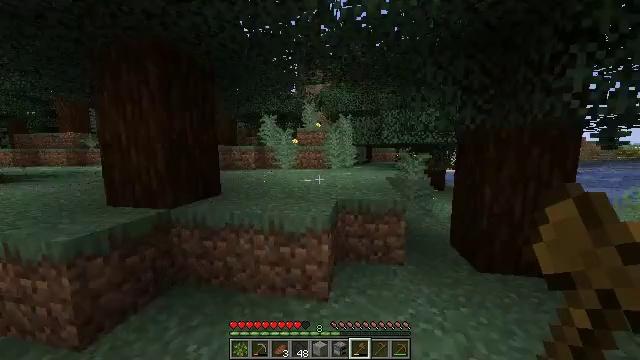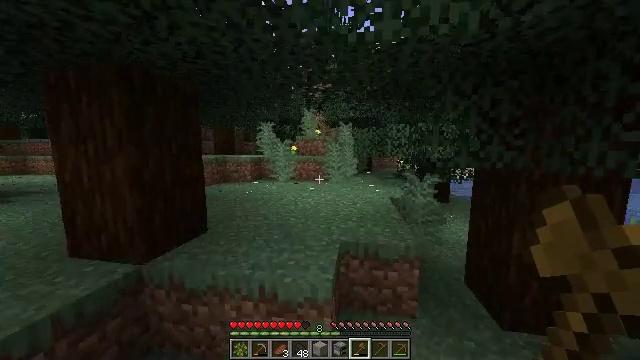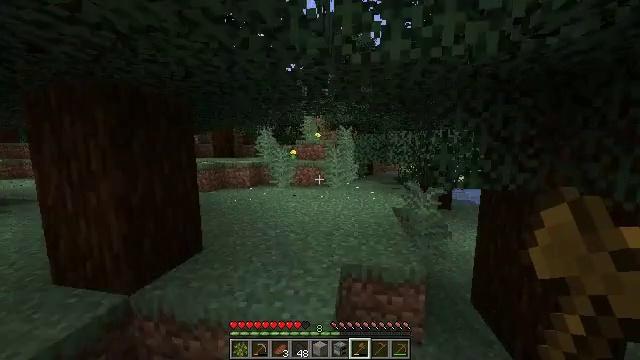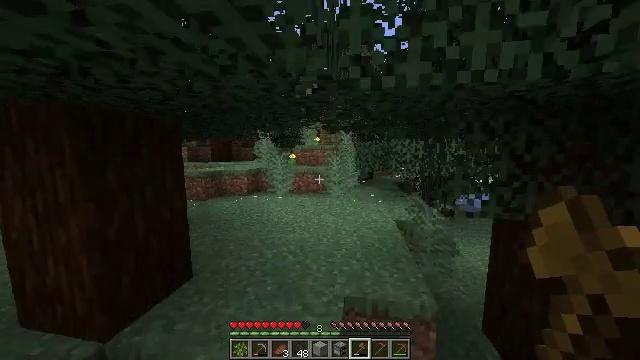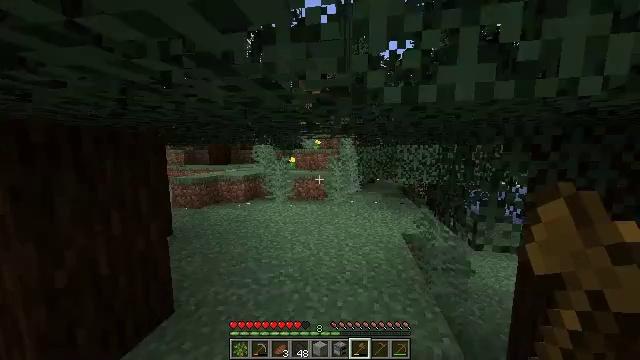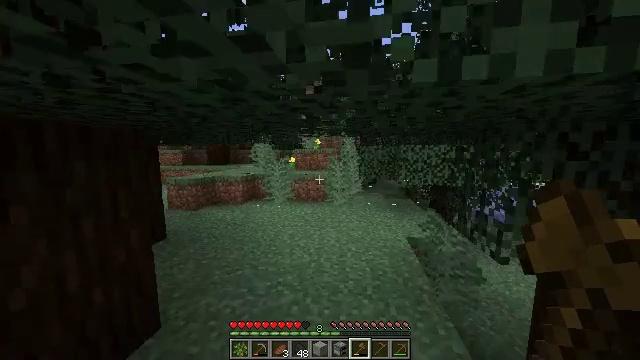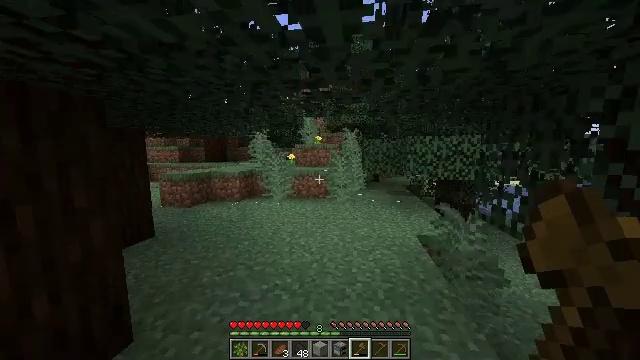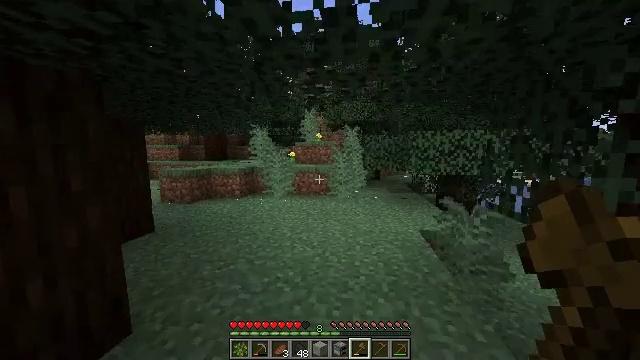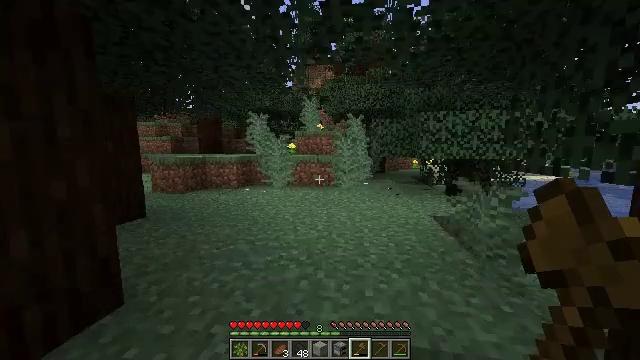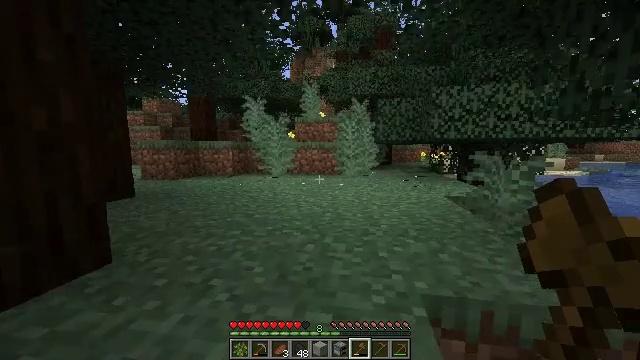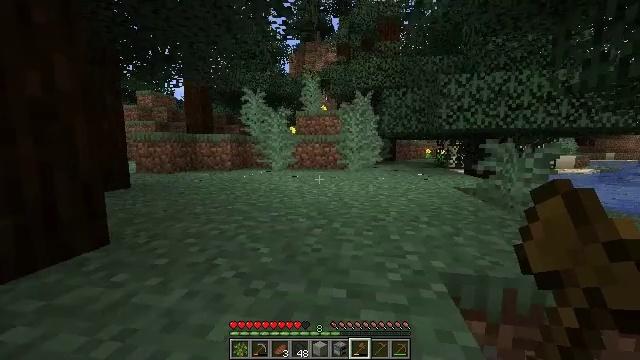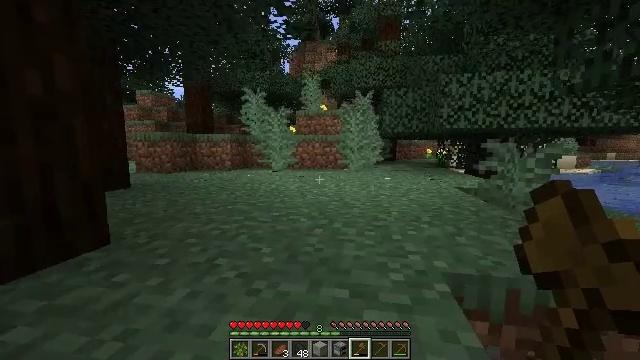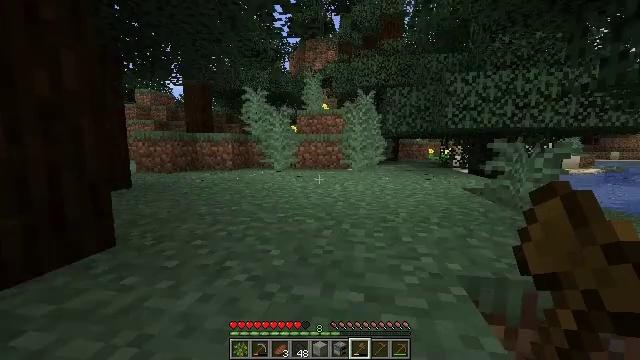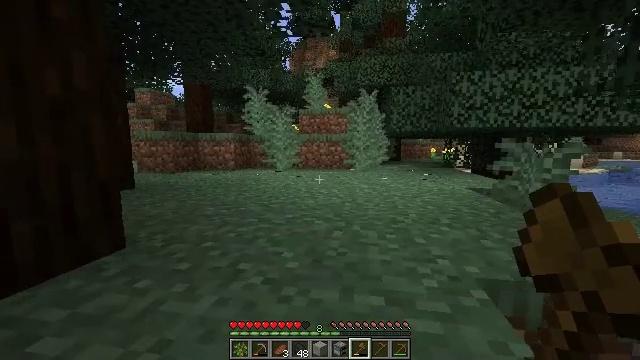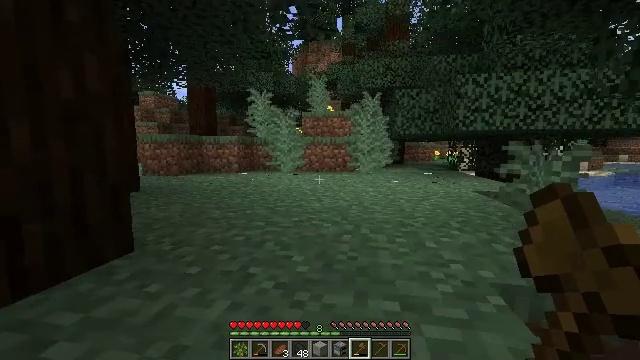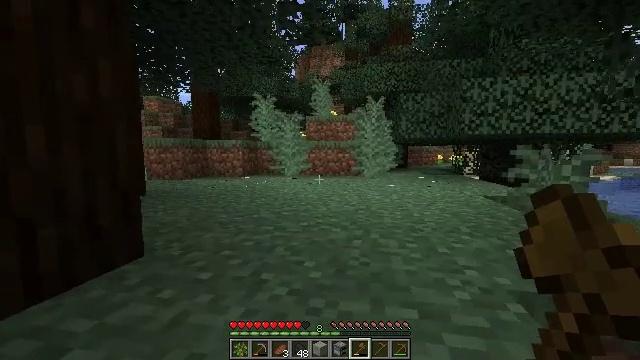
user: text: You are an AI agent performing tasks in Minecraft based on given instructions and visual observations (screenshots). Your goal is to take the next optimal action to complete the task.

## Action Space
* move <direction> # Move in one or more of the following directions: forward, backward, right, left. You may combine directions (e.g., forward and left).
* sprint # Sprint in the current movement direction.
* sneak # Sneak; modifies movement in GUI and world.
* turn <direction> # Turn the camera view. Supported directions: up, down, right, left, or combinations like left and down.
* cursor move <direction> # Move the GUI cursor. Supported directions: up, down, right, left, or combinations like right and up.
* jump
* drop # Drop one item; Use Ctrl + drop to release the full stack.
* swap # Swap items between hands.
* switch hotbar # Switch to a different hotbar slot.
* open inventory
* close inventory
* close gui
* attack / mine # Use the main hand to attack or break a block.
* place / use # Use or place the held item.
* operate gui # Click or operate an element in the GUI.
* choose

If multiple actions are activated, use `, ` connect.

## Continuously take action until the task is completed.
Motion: motion action
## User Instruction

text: Gather materials from the sweet berry bush.
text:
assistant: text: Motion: move forward, jump
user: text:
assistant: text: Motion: move forward, jump
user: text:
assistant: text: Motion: move forward, jump
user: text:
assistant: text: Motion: move forward, jump
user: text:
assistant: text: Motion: move forward, jump
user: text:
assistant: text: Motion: move forward, jump
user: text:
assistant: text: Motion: move forward, jump
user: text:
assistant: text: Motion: move forward
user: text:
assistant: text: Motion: move forward
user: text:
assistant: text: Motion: move forward, sprint
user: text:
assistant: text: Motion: move forward, sprint
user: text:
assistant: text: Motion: move forward, sprint
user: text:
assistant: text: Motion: move forward, sprint
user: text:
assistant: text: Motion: move forward, sprint
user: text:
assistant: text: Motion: move forward
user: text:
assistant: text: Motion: move forward, turn up
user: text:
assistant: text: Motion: move forward, jump
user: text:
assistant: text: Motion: move forward, jump
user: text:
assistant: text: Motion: move forward, turn right and up, jump
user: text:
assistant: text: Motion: move forward, turn right and up, jump
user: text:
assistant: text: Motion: move forward, jump
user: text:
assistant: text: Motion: move forward, jump
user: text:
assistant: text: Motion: move forward
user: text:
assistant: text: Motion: move forward, sprint
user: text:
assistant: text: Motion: move forward, sprint
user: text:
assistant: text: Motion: move forward, sprint, turn left
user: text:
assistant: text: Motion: move forward, sprint, turn left
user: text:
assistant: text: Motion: move forward, sprint, turn left
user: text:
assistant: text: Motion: move forward
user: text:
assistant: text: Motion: move forward, sprint